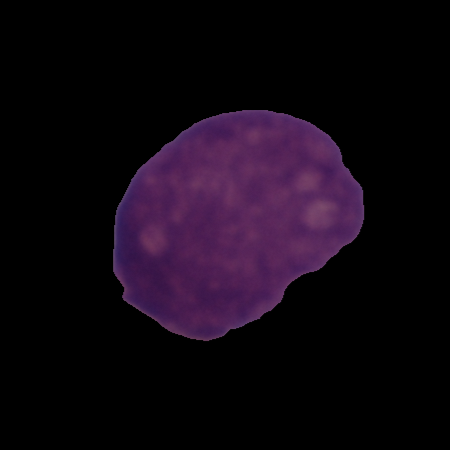
Label: cancer